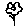
Label: flower